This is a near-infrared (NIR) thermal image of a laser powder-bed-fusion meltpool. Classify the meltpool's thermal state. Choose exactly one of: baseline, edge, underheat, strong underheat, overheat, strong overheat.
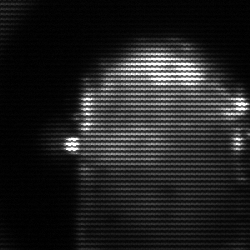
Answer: baseline